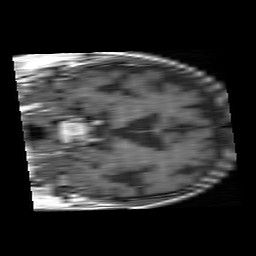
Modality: T1w
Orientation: coronal
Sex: male
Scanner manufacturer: philips
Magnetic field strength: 1.5 T
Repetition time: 0.55 s
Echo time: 0.011 s